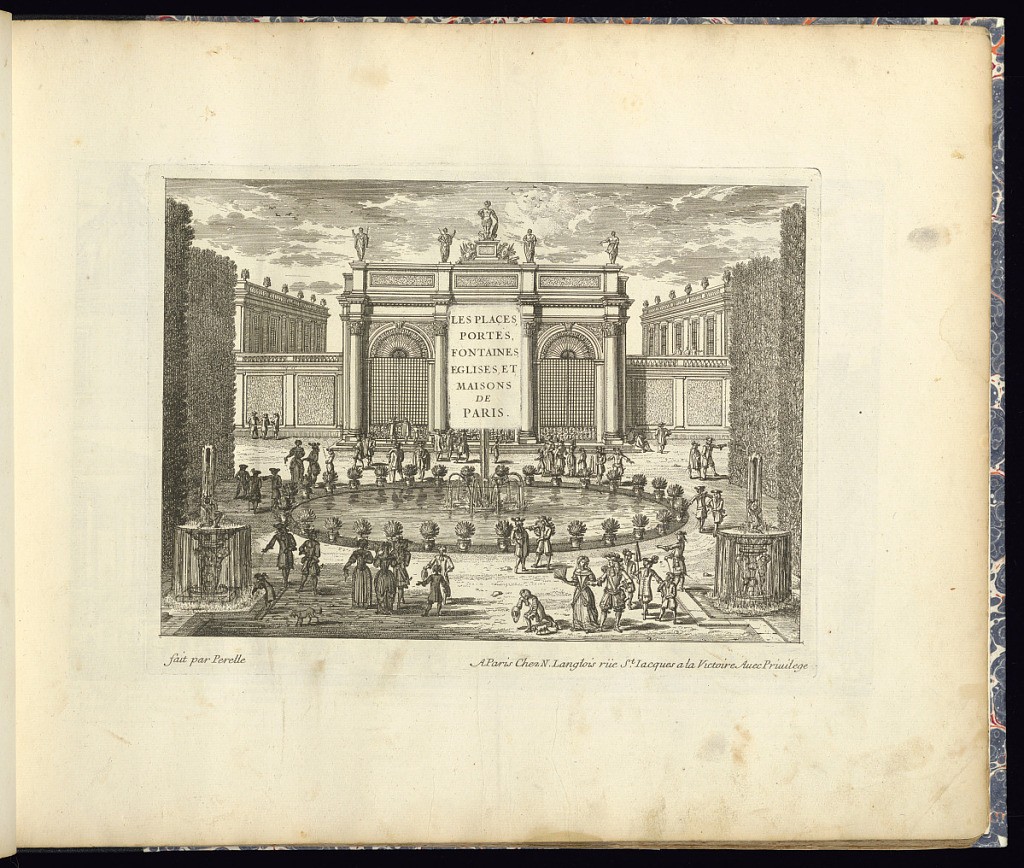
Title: Title Page
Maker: Gabriel Perelle, French, 1604–1677
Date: late 17th century
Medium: Etching on laid paper
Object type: Print
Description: Title page for a series of Parisian architectural views and cityscapes. The title is lettered in the center of a triumphal arch gate within a garden, with walls flanking on either side. Fountains, vases, trees, and figures in the foreground. The arch features sculptures (statues), and columns. The plate is signed.